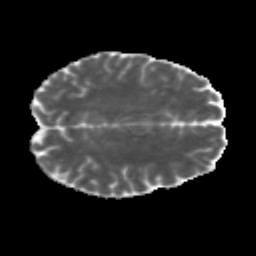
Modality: MD
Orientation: axial
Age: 46
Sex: male
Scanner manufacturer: siemens
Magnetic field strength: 3 T
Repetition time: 5.5 s
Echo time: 0.101 s